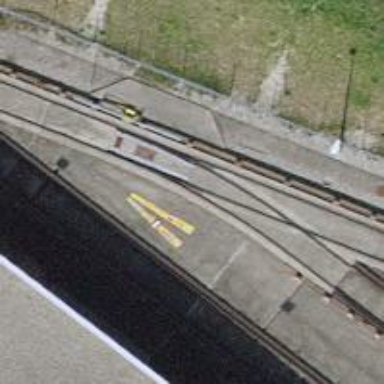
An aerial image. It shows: Rail yard with one electrified track.